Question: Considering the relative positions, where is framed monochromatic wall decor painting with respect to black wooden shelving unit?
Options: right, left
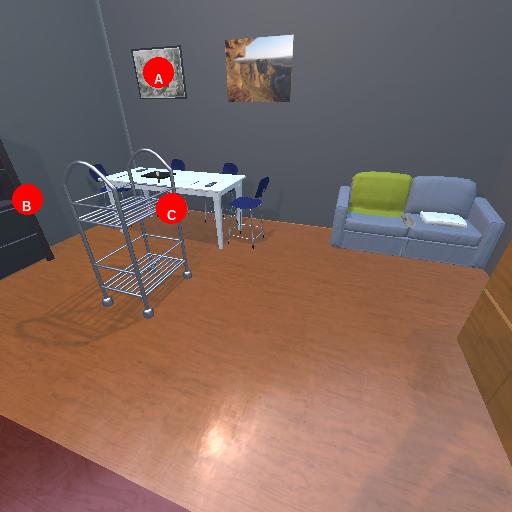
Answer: right